Chest X-ray. View position: PA
Patient age: 83
Patient sex: F
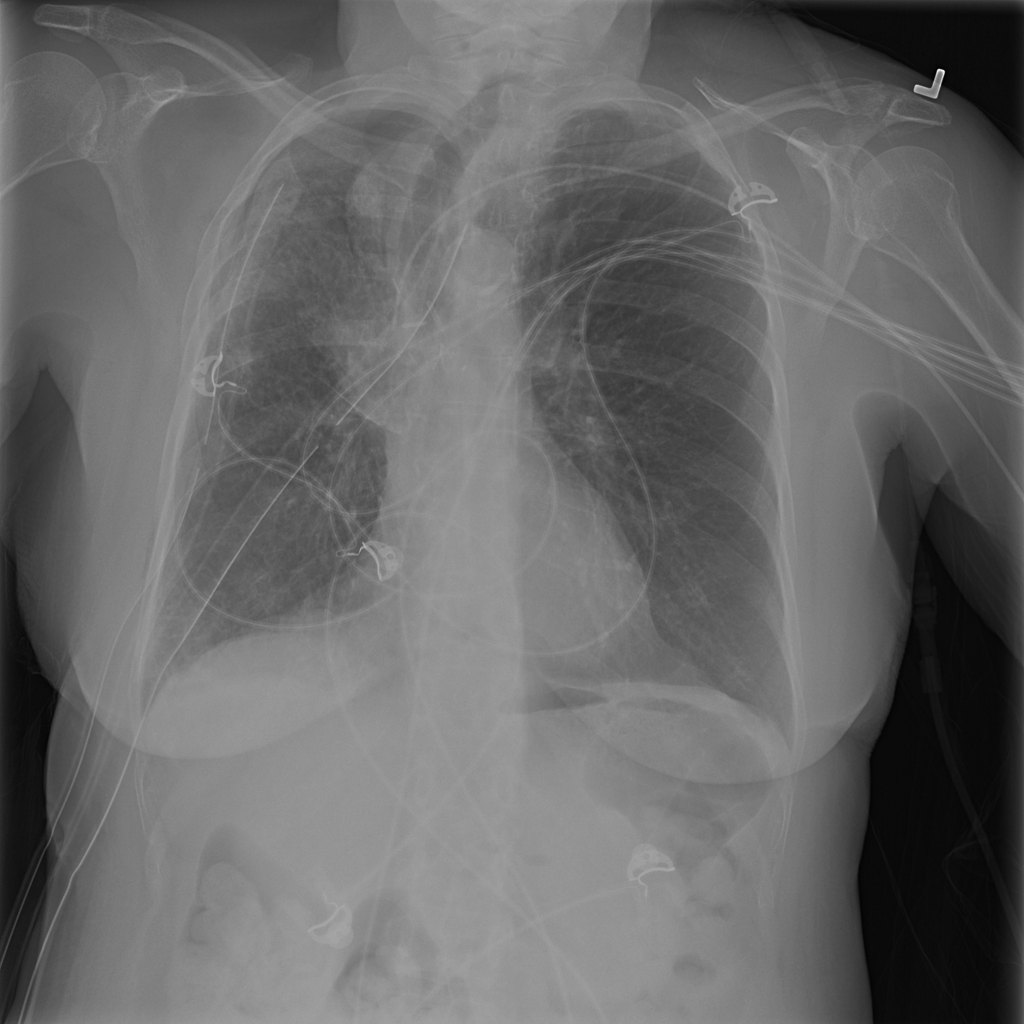
Finding: Pneumothorax